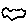
Label: cloud